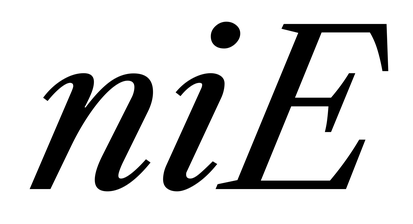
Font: LibreCaslonText-Italic_Italic